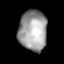
Tissue: lung
Cell type: Myeloid cells
Senescence score: 0.2025
Nuclear area (px): 1118
Mean DAPI intensity: 158.553